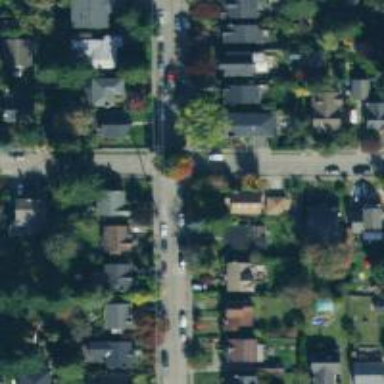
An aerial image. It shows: Residential road with separate sidewalk.